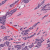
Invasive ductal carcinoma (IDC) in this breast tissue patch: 1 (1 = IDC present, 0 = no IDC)